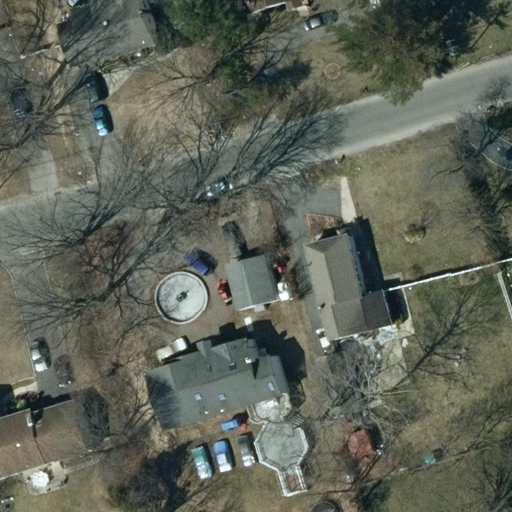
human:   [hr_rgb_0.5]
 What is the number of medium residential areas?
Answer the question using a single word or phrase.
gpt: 0

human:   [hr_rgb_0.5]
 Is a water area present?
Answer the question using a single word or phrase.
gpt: no

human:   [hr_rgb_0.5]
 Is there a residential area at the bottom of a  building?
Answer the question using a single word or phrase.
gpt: yes

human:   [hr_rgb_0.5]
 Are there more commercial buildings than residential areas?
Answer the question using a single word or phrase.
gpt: no

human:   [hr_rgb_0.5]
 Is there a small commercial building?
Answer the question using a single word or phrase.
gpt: no

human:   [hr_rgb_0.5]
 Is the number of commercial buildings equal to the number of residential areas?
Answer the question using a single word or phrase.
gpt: no

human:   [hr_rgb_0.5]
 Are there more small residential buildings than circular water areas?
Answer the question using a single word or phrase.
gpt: yes

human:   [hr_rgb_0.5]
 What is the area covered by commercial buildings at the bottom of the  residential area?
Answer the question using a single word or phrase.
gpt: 0m2

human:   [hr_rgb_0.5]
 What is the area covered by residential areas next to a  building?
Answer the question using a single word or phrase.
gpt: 10619m2

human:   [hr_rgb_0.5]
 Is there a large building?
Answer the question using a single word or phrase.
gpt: no

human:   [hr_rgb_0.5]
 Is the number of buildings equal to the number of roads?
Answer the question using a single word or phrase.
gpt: no

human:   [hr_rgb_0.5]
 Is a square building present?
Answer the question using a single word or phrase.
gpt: no

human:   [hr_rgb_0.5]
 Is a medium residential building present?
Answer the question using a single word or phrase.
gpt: yes

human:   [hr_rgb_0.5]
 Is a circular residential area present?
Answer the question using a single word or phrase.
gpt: no

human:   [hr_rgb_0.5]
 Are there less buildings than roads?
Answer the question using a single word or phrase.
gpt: no

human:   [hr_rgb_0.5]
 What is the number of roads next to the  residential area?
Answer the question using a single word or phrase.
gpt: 1

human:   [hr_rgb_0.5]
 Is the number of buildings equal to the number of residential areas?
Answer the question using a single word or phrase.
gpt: no

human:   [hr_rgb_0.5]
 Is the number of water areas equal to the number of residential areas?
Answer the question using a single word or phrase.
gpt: no

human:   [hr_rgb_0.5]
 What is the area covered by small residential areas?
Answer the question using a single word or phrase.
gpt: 0m2

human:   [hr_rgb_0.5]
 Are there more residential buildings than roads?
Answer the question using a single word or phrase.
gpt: yes

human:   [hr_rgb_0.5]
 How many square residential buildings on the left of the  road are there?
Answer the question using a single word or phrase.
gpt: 0

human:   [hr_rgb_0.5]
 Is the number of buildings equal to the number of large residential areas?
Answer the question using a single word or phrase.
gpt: no

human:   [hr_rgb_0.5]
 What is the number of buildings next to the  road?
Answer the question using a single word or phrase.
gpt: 7

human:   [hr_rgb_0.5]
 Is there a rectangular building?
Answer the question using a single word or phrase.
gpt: yes

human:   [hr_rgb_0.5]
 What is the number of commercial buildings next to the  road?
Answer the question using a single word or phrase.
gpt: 0

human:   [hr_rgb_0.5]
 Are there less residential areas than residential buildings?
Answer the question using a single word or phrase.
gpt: yes

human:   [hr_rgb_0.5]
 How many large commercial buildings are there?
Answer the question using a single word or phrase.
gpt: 0

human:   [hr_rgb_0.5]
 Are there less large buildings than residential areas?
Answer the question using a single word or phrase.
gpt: yes

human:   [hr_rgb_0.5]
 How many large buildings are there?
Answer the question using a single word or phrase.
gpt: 0

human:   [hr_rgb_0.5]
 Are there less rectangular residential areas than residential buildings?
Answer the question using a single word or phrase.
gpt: yes

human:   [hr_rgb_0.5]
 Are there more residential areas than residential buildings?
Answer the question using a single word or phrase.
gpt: no

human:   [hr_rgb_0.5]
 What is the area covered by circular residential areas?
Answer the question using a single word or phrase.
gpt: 0m2

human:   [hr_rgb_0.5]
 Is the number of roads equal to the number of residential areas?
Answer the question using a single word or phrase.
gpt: yes

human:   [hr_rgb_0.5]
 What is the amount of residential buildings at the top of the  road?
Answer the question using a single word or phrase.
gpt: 2

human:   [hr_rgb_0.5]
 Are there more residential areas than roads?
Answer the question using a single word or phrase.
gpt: no

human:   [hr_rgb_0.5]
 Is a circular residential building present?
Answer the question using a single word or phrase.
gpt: no